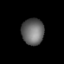
Tissue: lung
Cell type: Others
Senescence score: 0.5996
Nuclear area (px): 572
Mean DAPI intensity: 104.11